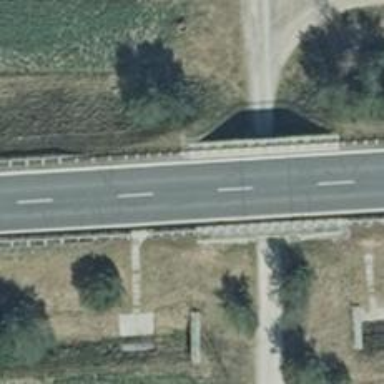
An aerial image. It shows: Primary highway bridge that is part of motorroad.